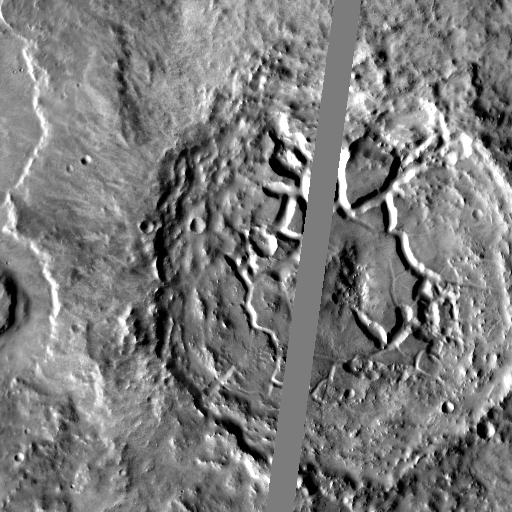
Crater classes present: Background, Other, Buried